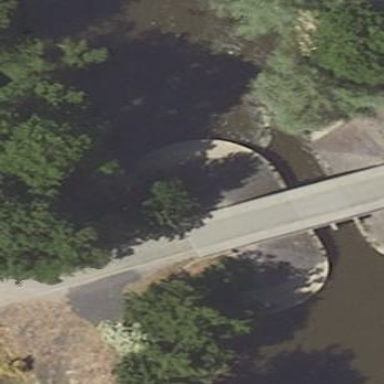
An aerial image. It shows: There is man-made bridge in the image.